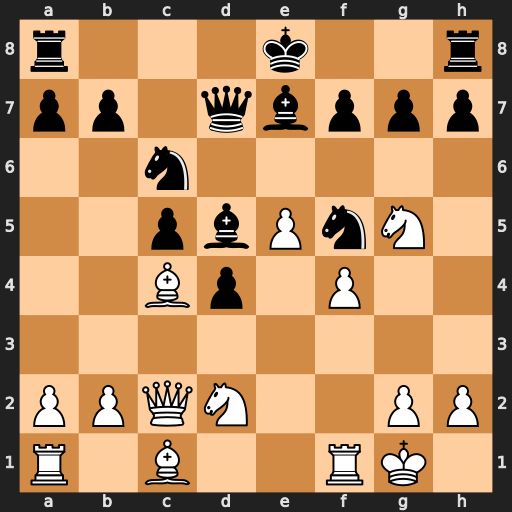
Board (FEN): r3k2r/pp1qbppp/2n5/2pbPnN1/2Bp1P2/8/PPQN2PP/R1B2RK1
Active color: w
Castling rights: kq
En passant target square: -
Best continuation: Bxd5 Qxd5 Qxf5